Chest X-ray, AP view. Patient: 34 years old, sex M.
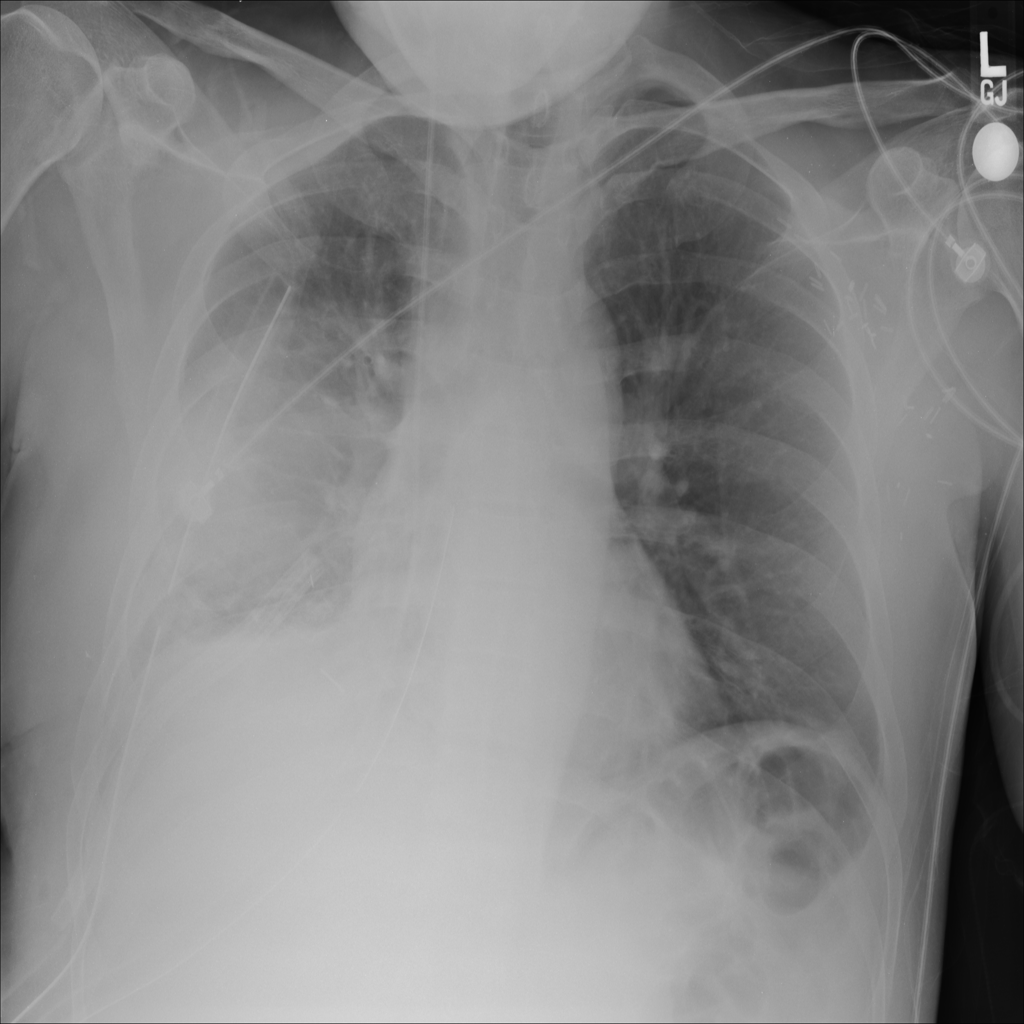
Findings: Consolidation